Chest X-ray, PA view. Patient: 58 years old, sex M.
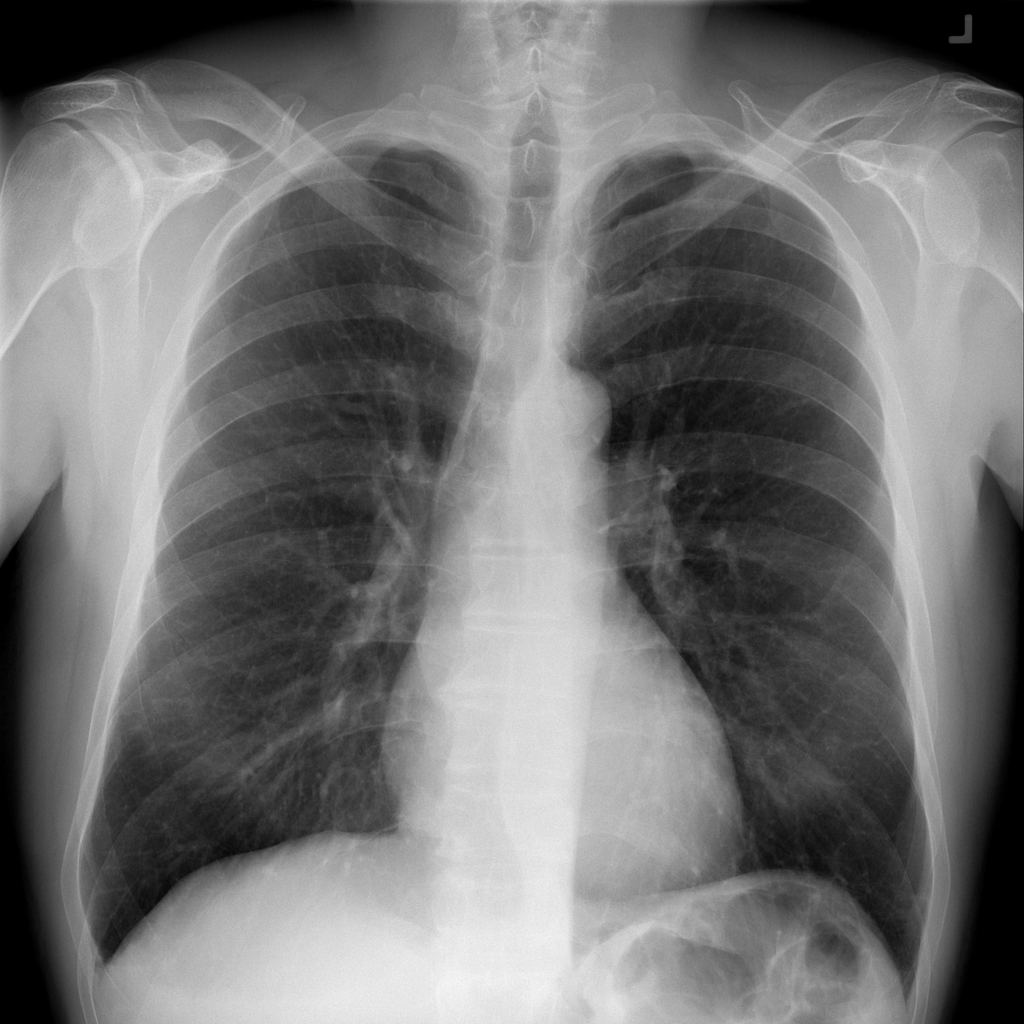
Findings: Infiltration